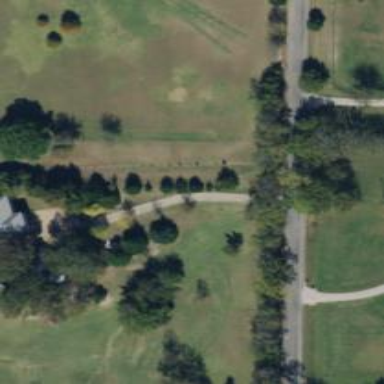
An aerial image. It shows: Driveway leading to service road.